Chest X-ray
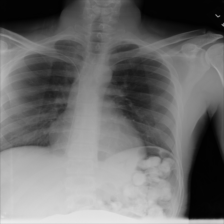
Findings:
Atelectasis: negative
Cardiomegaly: negative
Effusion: negative
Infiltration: negative
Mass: negative
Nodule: negative
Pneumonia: negative
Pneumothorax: negative
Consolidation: negative
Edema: negative
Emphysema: negative
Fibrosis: negative
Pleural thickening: negative
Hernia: negative